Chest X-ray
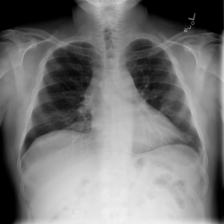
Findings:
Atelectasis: negative
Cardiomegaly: negative
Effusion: negative
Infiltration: negative
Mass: negative
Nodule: negative
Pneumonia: negative
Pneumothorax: negative
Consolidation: negative
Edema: negative
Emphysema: negative
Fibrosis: negative
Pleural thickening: negative
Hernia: negative